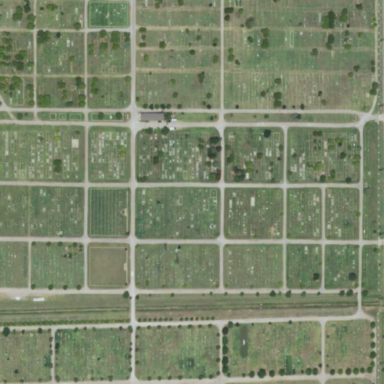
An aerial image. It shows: Cemetery.